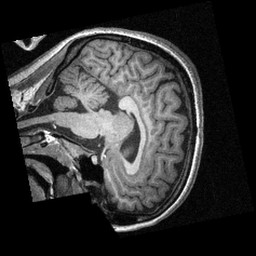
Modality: T1w
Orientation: sagittal